Question: After each update of MacOS or Visual Studio any project I open throws this error and can't restore packages. It happens in Visual Studio for Mac, the latest version.
Screenshot of the package console

Once I had a similar issue when a vpm connection was active, after disabling it Visual Studio had no issues with packages. But this time I don't have any VPN enabled.
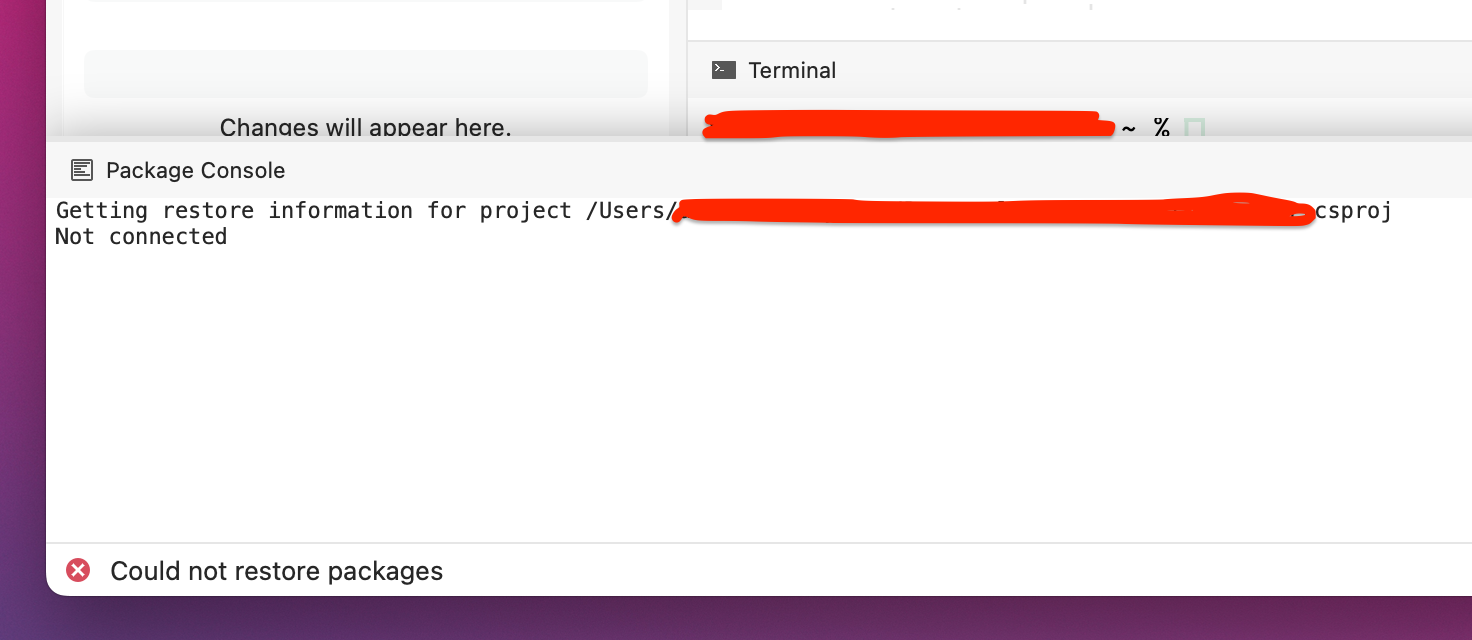
Answer: For those who is interested, I found a solution to this issue.
1. Execute this command in terminal for the project dotnet nuget locals --clear all
2. While the project(solution) is opened in the Visual Studio, double-click on the top file (Solution) > Build > General > check the Build with MSBuild on Mono option.